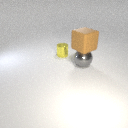
large brown rubber cube above large gray metal sphere